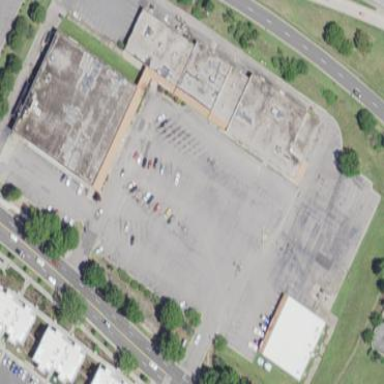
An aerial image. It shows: Supermarket located within mall.